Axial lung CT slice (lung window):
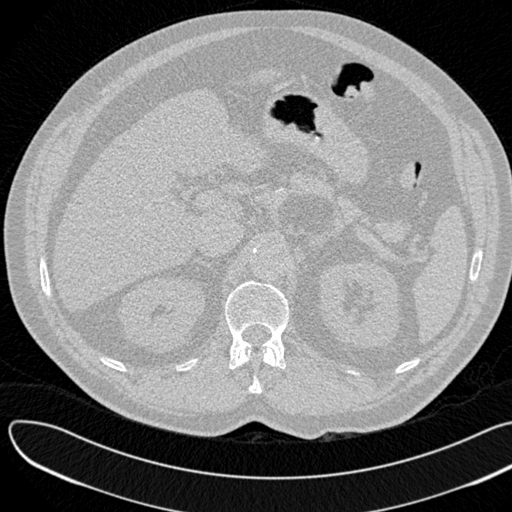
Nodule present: no